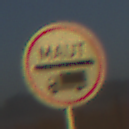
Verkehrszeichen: Mautpflicht
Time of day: SunriseSunset
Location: Outdoor (Nature)
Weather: Clear
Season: NotSpecified
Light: Natural